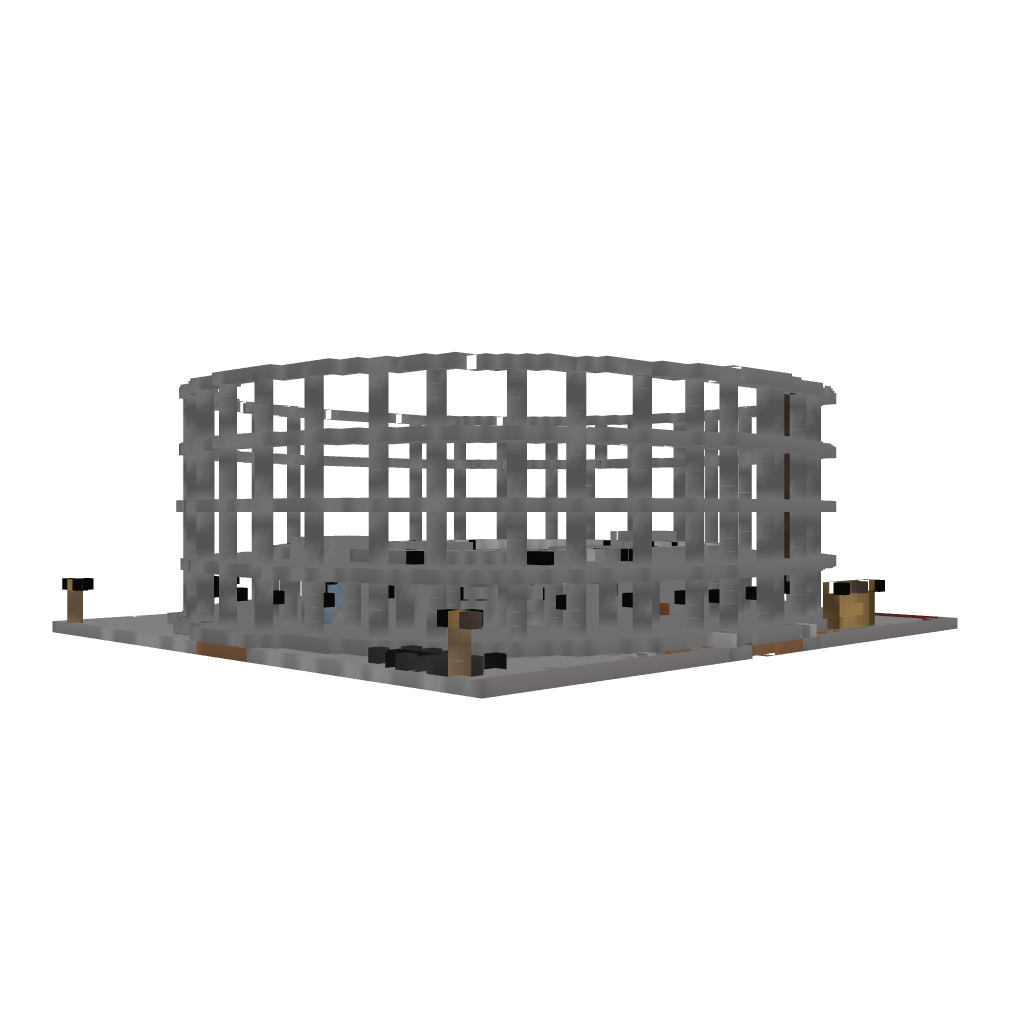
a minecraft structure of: Coliseum